Question: I create a 'GroupBox' and 'Label's inside this 'GroupBox', so I want to know how can I access to all 'GroupBox' of my 'Form' and set 'Label.Text' to '"0"':
I try it as:
'''
void clearLabels()
{
var labelList = this.Controls.OfType<GroupBox>();
foreach (var item in labelList)
{
item.Text = "0";
}
}
'''
But it just set '0' to as:

is it possible to access 'Label's of a 'GroupBox' to set them to '"0"' instead 'Text' of 'GroupBox'? Regards
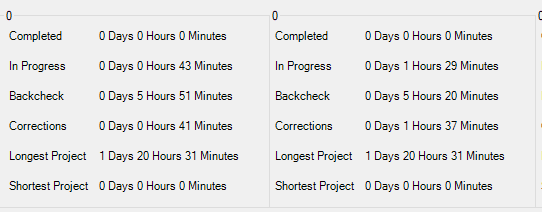
Answer: It seems, you want loops:
'''
void clearLabels()
{
var groupBoxes = this.Controls.OfType<GroupBox>();
// GroupBoxes
foreach (var item in groupBoxes)
{
// Labels within GroupBox
foreach(var lbl in item.Controls.OfType<Label>())
{
lbl.Text = "0";
}
}
}
'''